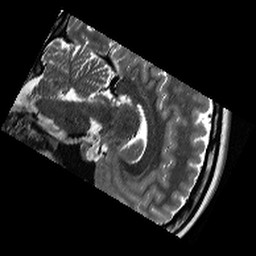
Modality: T2w
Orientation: sagittal